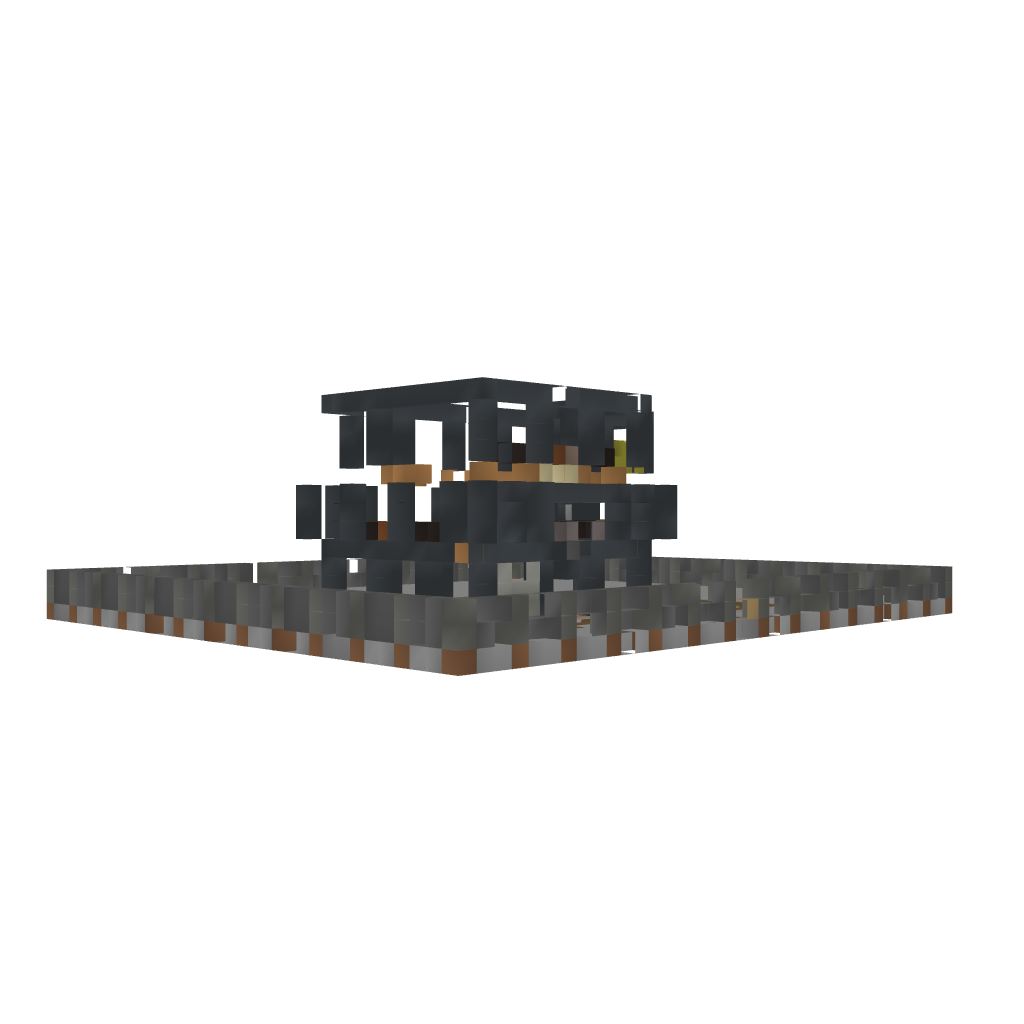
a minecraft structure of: Modern House